Question: What is the maximum amount of money that can be robbed from the houses? The connected houses cannot be robbed at the same time.
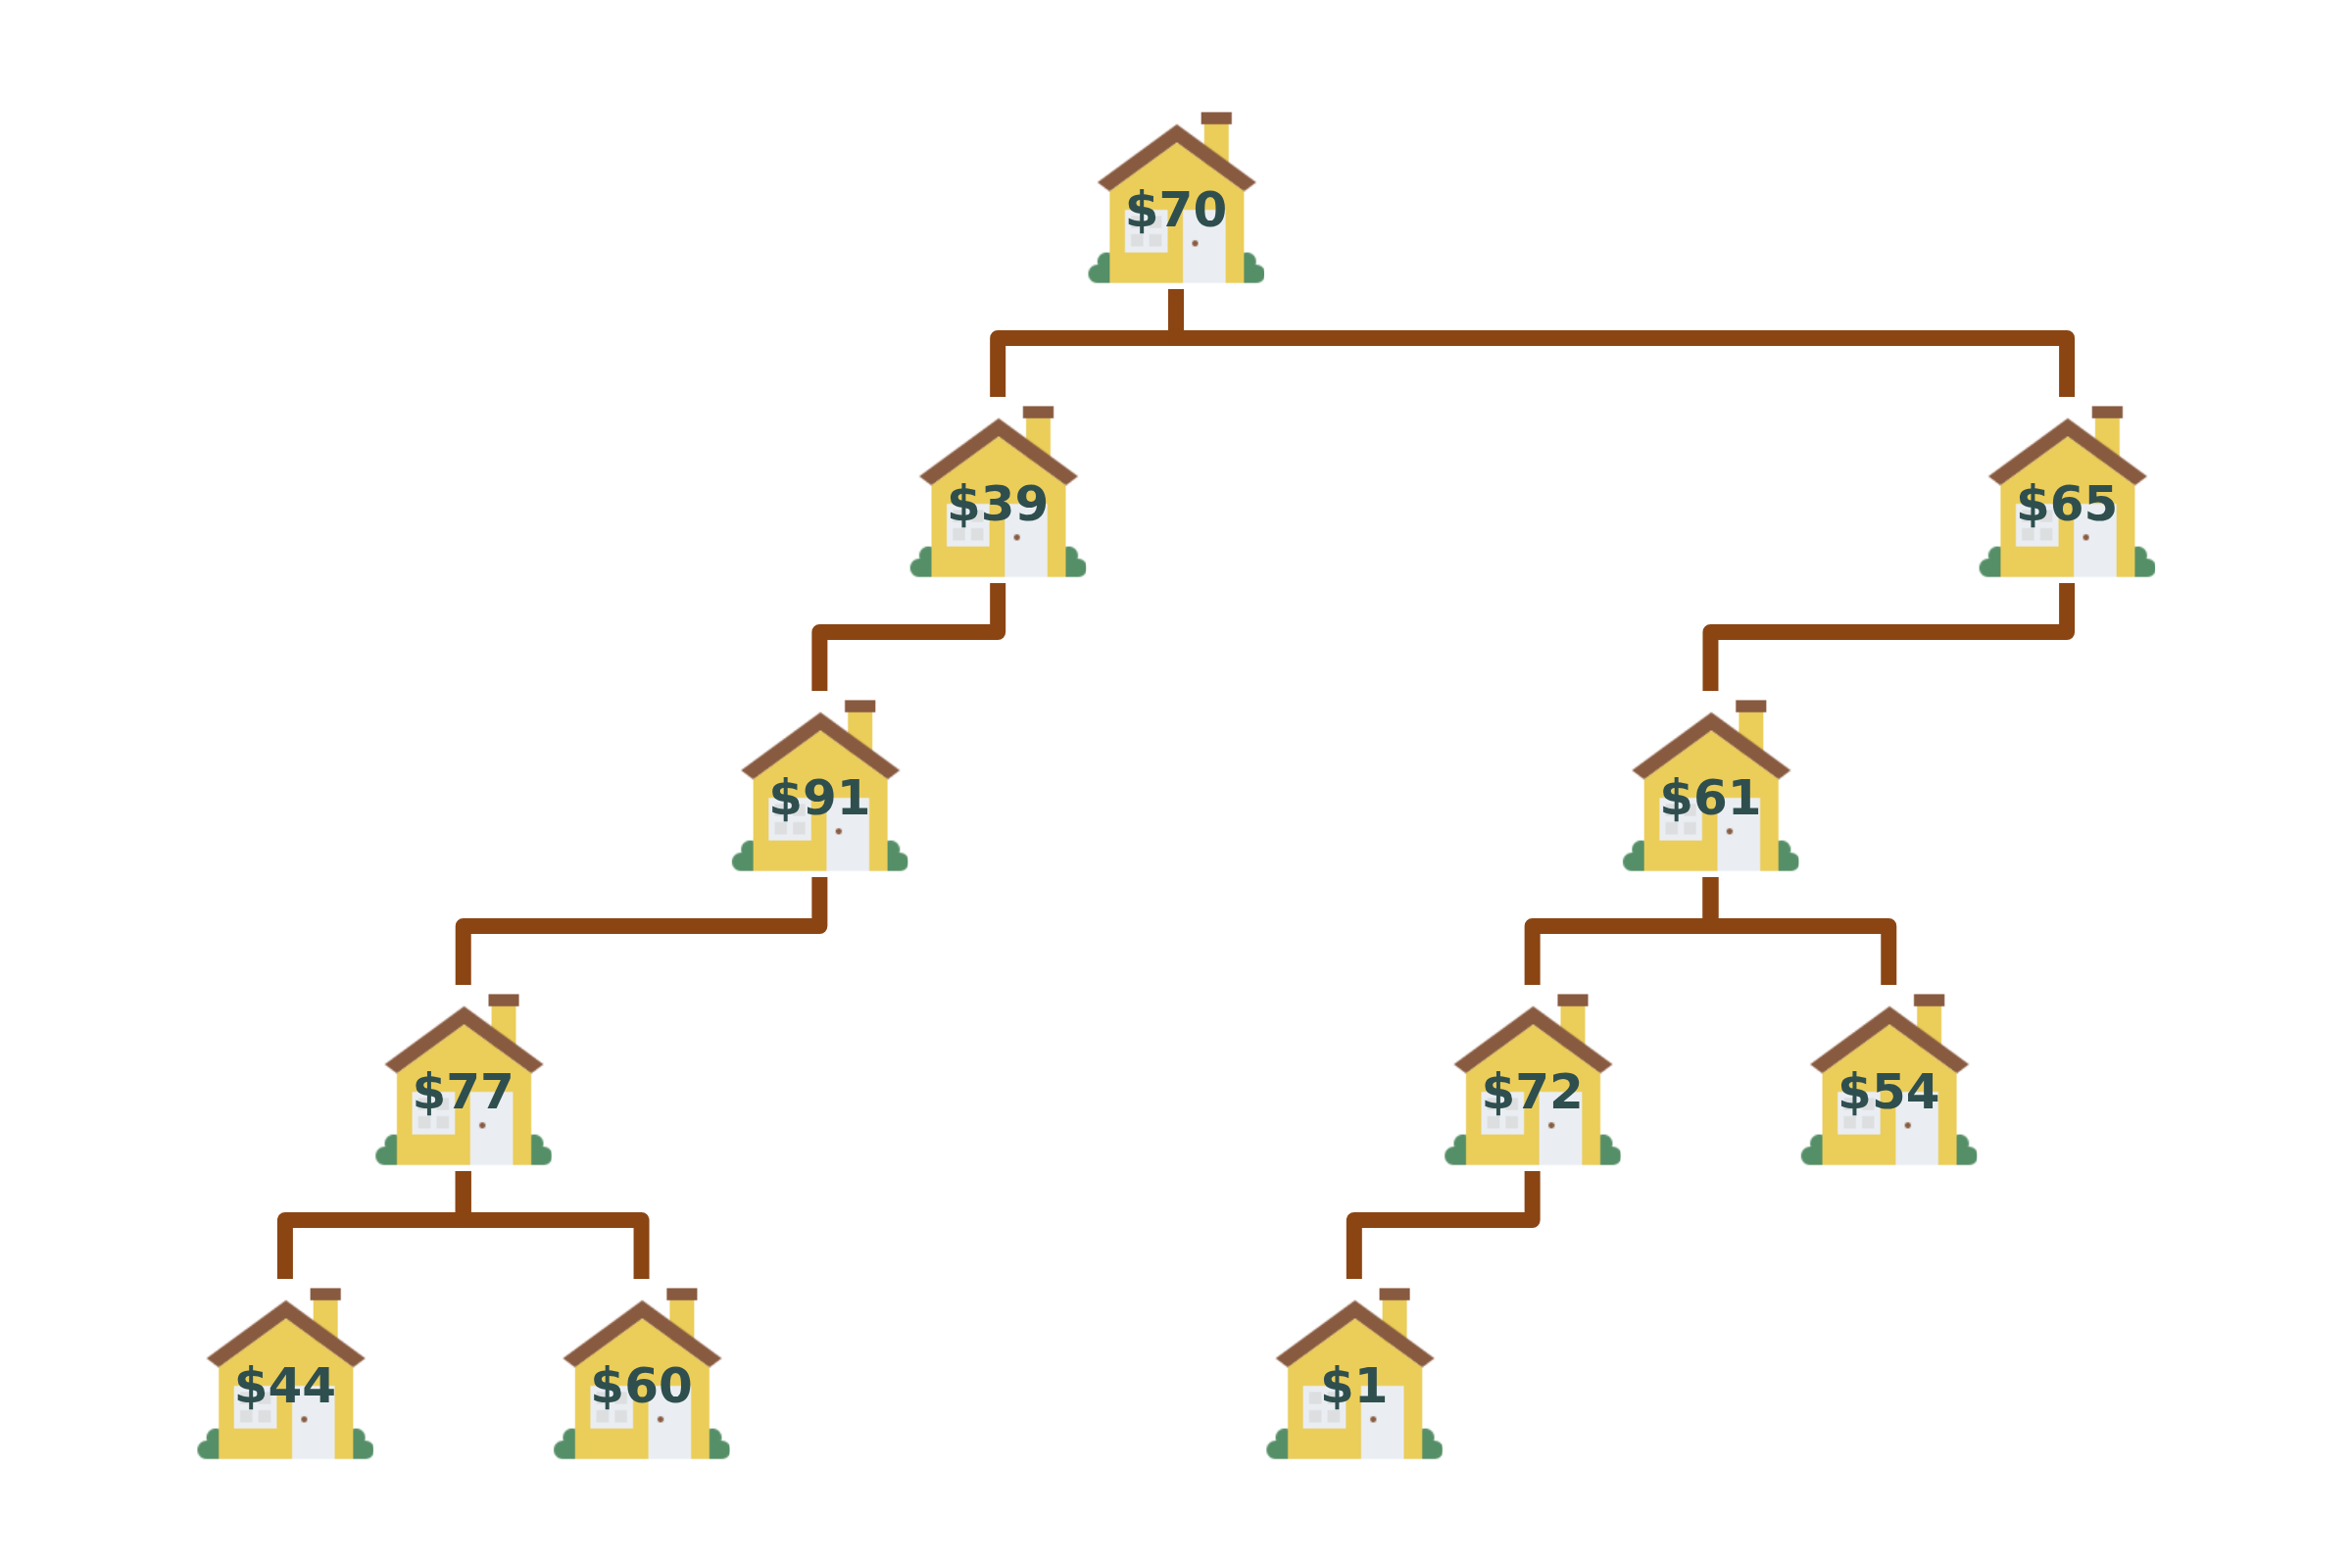
Answer: 391